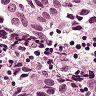
Metastatic tissue present: yes